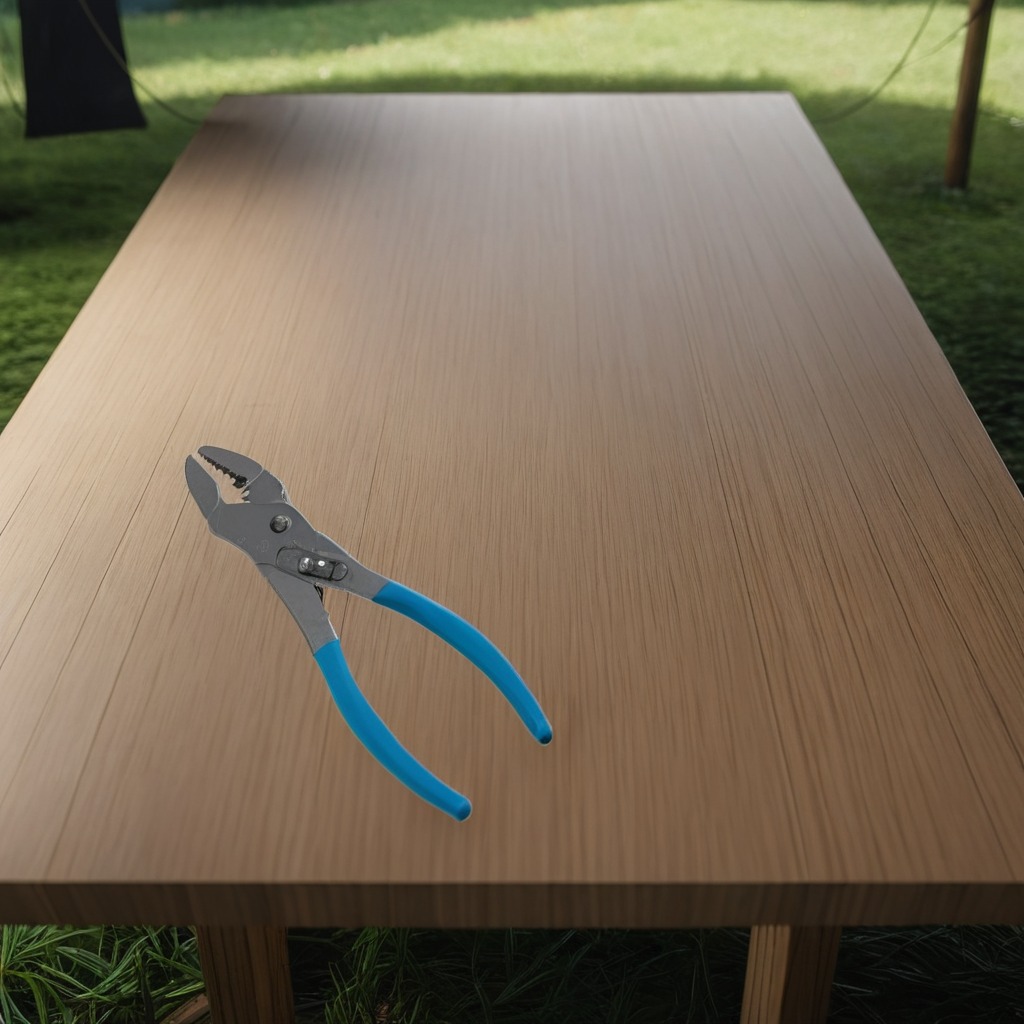
A plier is lying on a wooden table inside a jungle field workshop tent.